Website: apple
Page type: billing-address
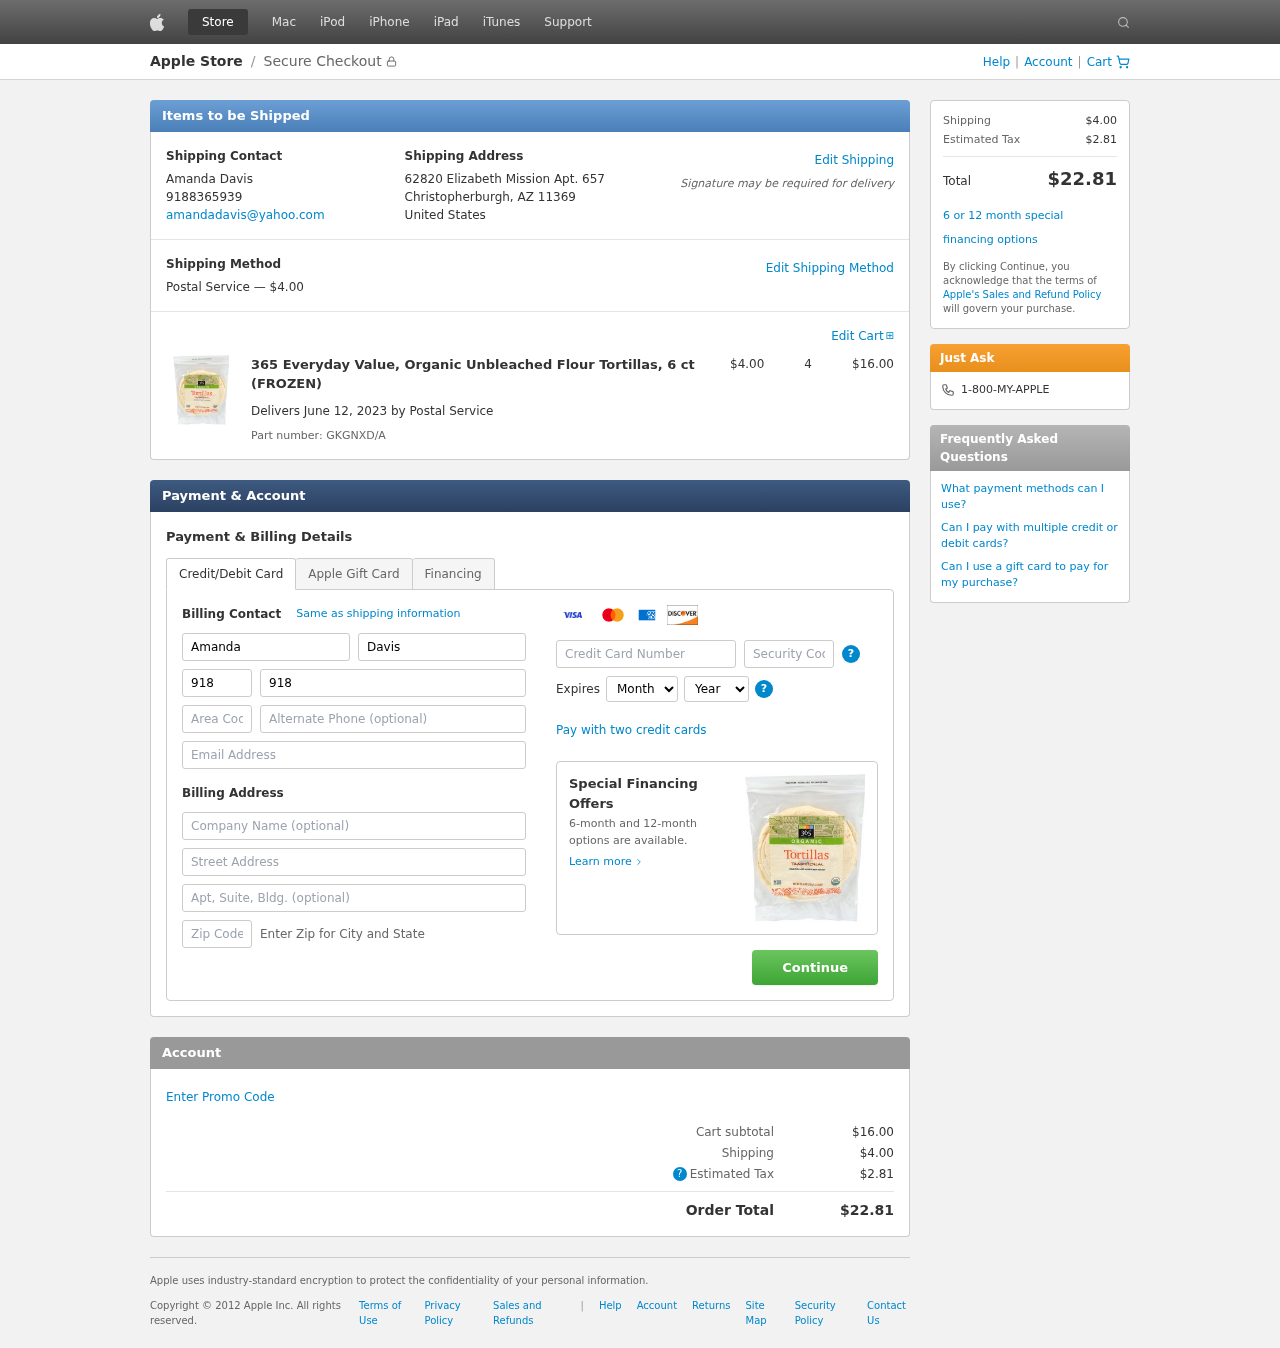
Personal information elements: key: PII_CARD_CVV
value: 733
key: PII_CARD_EXPIRY_MONTH
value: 04
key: PII_CARD_EXPIRY_YEAR
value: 29
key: PII_CARD_NUMBER
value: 4831 9753 0058 1022
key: PII_CITY_STATE_ZIP
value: Christopherburgh, AZ 11369
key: PII_COMPANY
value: Hanson LLC
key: PII_COUNTRY
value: United States
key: PII_EMAIL
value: amandadavis@yahoo.com
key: PII_FIRSTNAME
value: Amanda
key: PII_FULLNAME
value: Amanda Davis
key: PII_LASTNAME
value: Davis
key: PII_PHONE
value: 9188365939
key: PII_PHONE_ALT
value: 8074040162
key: PII_PHONE_ALT_AREA
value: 807
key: PII_PHONE_AREA
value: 918
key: PII_POSTCODE2
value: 01039
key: PII_STREET
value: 62820 Elizabeth Mission Apt. 657
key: PII_STREET2
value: Suite 392
Product elements: key: PRODUCT1_NAME
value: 365 Everyday Value, Organic Unbleached Flour Tortillas, 6 ct (FROZEN)
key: PRODUCT1_PRICE
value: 4
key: PRODUCT1_QUANTITY
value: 4
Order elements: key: ORDER_SHIPPING_COST
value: $4.00
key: ORDER_SUBTOTAL
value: $16.00
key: ORDER_DELIVERY_DATE
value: June 12, 2023
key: ORDER_PART_NUMBER
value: GKGNXD/A
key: ORDER_TAX
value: $2.81
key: ORDER_TOTAL
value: $22.81